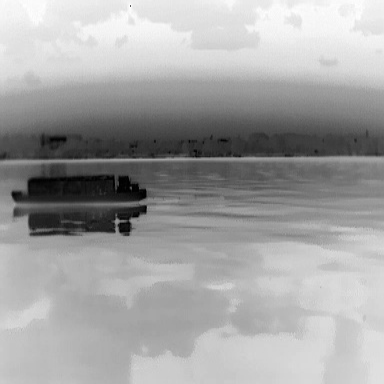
There is a fishing_boat in the infrared image.